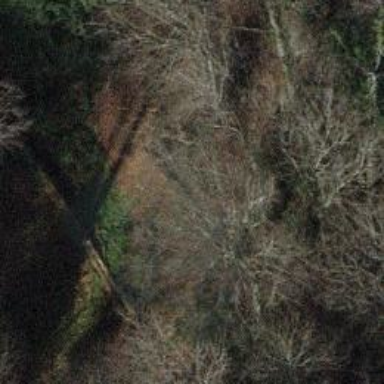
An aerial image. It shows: Path leading to bridge.